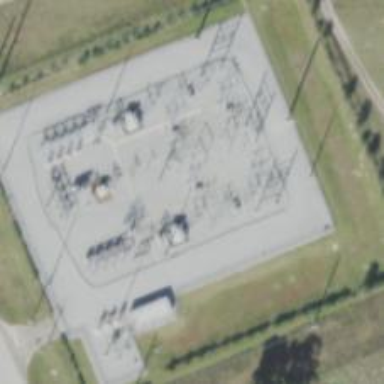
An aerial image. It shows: Switch used for power control.